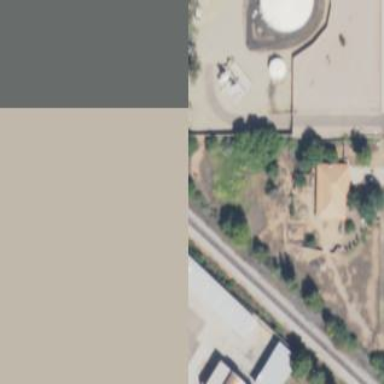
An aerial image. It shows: Carport building.